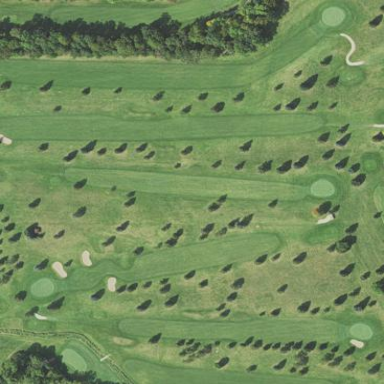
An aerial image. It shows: Golf course.